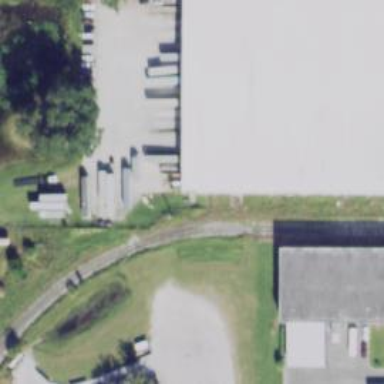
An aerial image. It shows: Rail spur service.